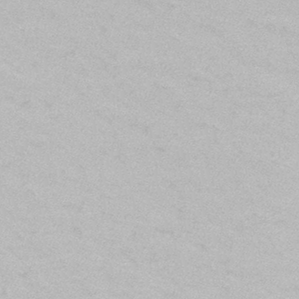
Label: frost